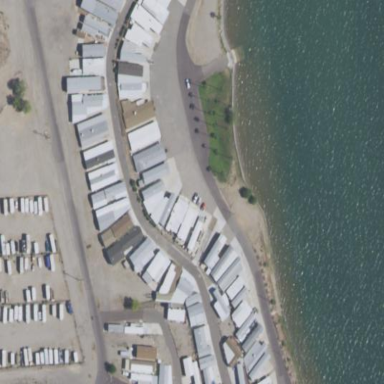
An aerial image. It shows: Residential area with mobile homes.